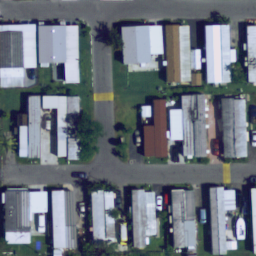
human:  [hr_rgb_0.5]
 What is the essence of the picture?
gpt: mobile home park